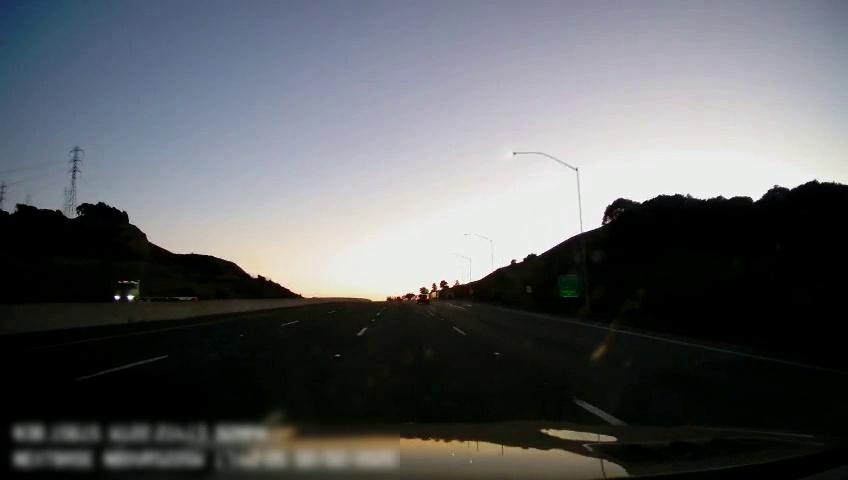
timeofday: Dusk/Dawn/Twilight
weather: Sunny
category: Drivable Space
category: Vehicles | Car
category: Vehicles | Truck
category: Lanes | Alternate Lane
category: Lanes | Current Lane
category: Lanes | Current Lane
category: Lanes | Alternate Lane
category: Lanes | Alternate Lane
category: Traffic | Signs